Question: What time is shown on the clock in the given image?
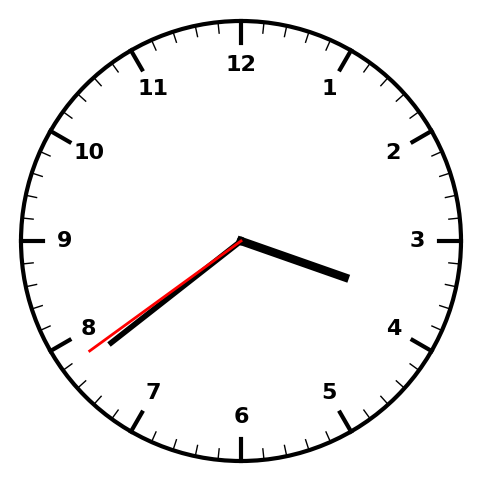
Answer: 03:38:39